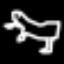
Label: frog